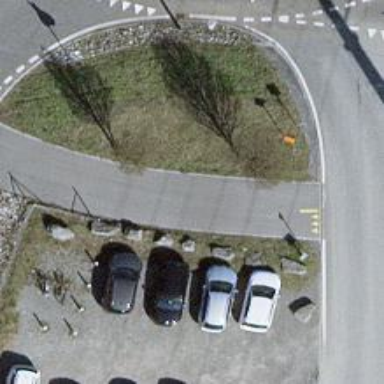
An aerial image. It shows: Block barrier.